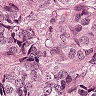
Metastatic tissue present: yes